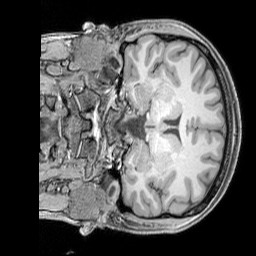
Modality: T1w
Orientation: coronal
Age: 23
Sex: female
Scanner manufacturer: siemens
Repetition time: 2.3 s
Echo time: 0.00226 s